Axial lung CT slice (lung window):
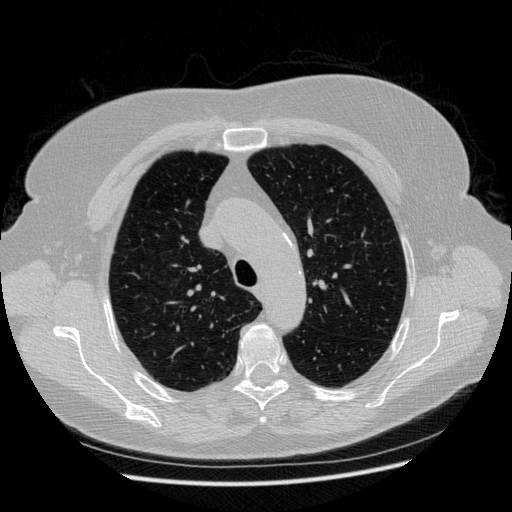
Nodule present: no